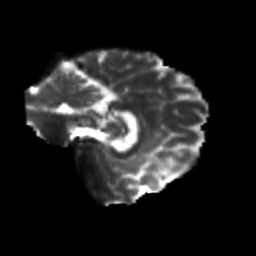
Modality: T2w
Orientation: sagittal
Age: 23
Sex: female
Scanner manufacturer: siemens
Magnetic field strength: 3 T
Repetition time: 3.5 s
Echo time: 0.113 s